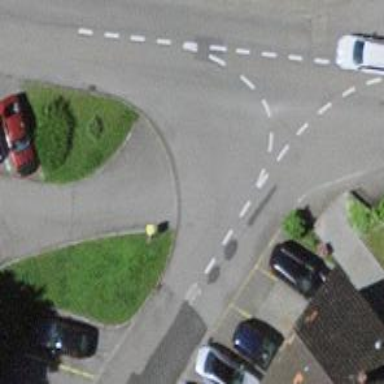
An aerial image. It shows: Post box.